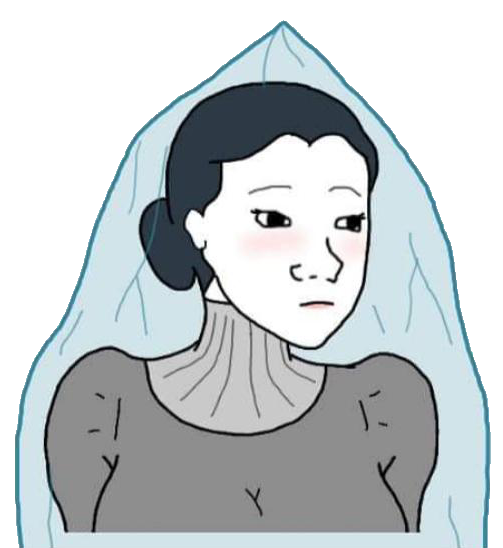
Label: 5_Trad_Wife